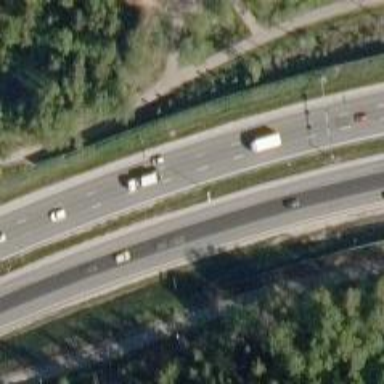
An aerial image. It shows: Asphalt road classified as trunk highway.